Question: I am using in my class that corresponds to a child table (PAT) as given below.
'''
...
@ManyToOne(cascade=CascadeType.PERSIST)
private Neighbourhood nh;
...
'''
Neighbourhood class represents the parent table (NH).

'''
Hibernate: select neighbourh_.CODE, neighbourh_.NAME as NAME2_0_ from NH neighbourh_ where neighbourh_.CODE=?
Hibernate: insert into PAT (DOB, DOOR_NUM, EMAIL, FIRST_NAME, HEIGHT, IS_MALE, LAST_NAME, LINE1, LINE2, MOBILE, nh_CODE, PHONE_HOME, PHONE_OFFICE, POSTAL_CODE, WEB, WEIGHT, ID) values (?, ?, ?, ?, ?, ?, ?, ?, ?, ?, ?, ?, ?, ?, ?, ?, ?)
'''
When I try to save a record into the Child table (PAT), entry into the parent table (NH) is NOT created. I want an entry to be created in the parent table as well as the child table.
Is this not what CascadeType.PERSIST supposed to do?
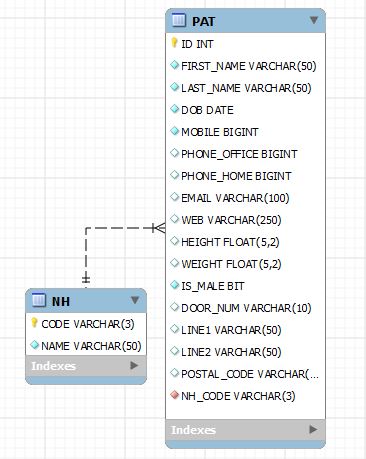
Answer: Yes, that is what persist is supposed to do. Given only the details above I cannot say for sure why it is not inserted, but I can guess:
your 'Neighborhood' entity has a PrimaryKey 'code' that already exists in DB, when you insert it with the child table (Pat). That's why it looks for it within the first query. So if the Neighborhood code wasn't there, it would make an SQL insert for it.